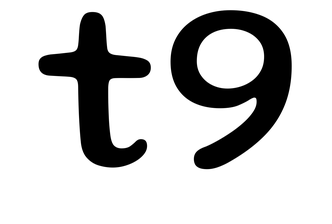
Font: Gluten_Regular